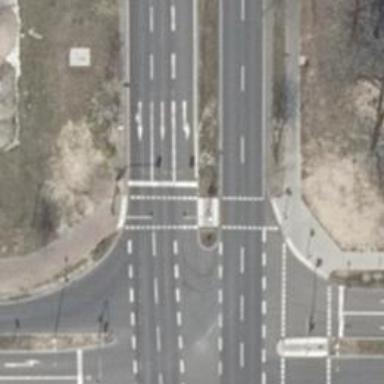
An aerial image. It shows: Road with traffic signals controlling the flow of traffic.